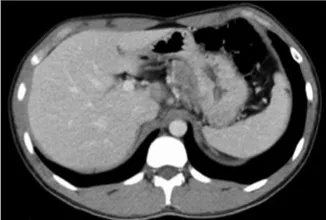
Images of computed tomography before . (A) Cardiac wall thickness and connected lymph node swelling was observed.
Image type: radiology (ct)